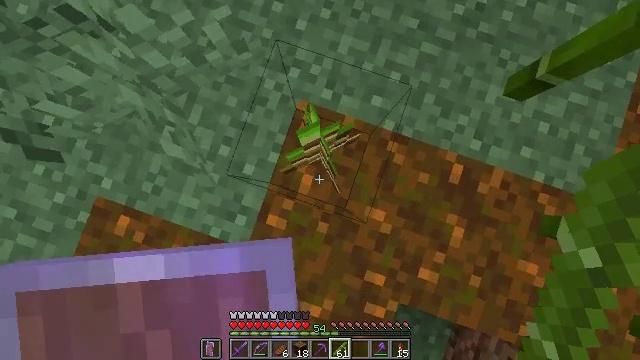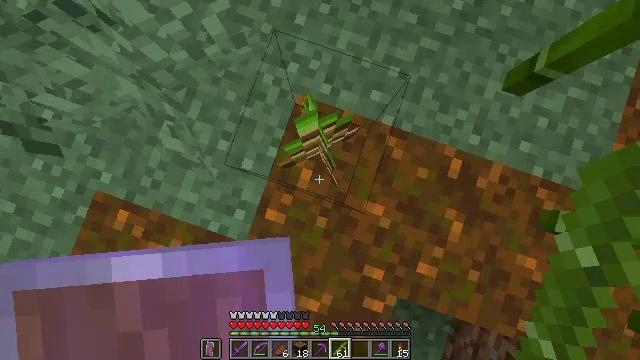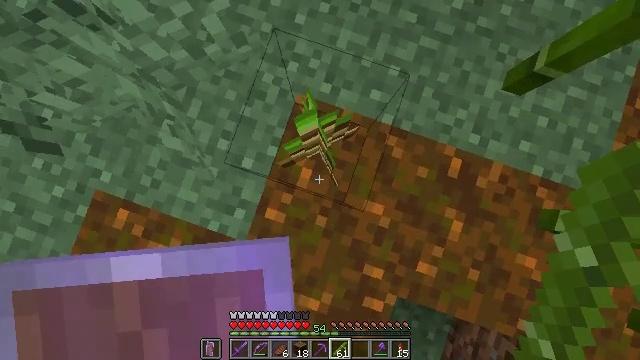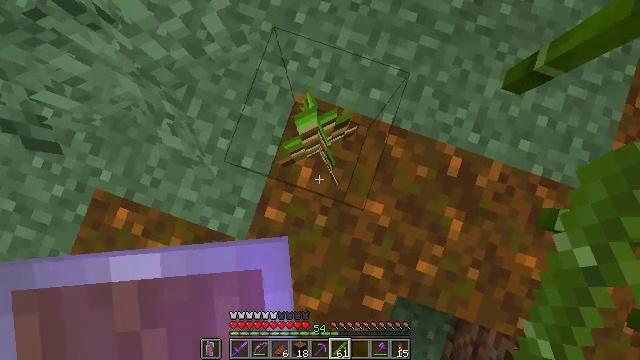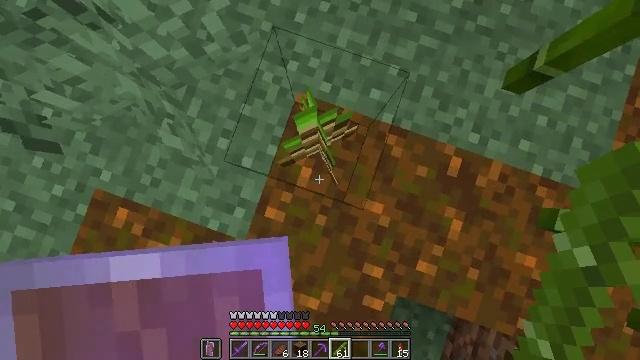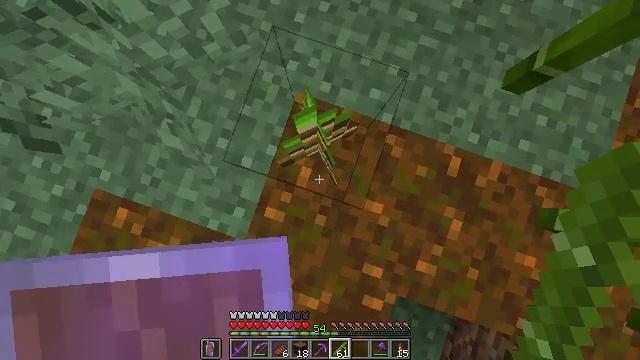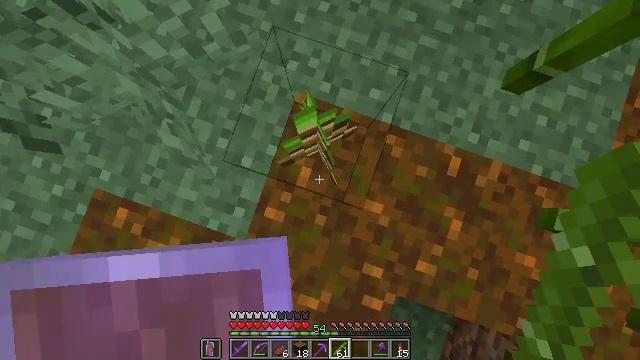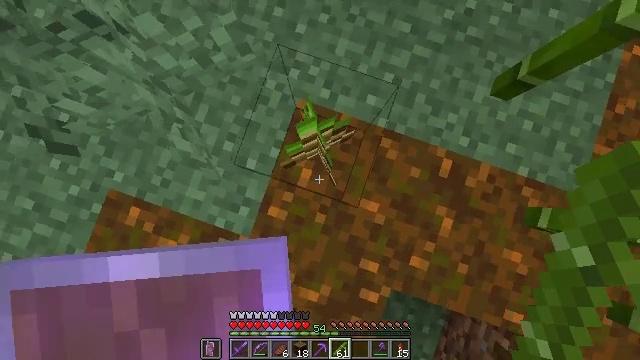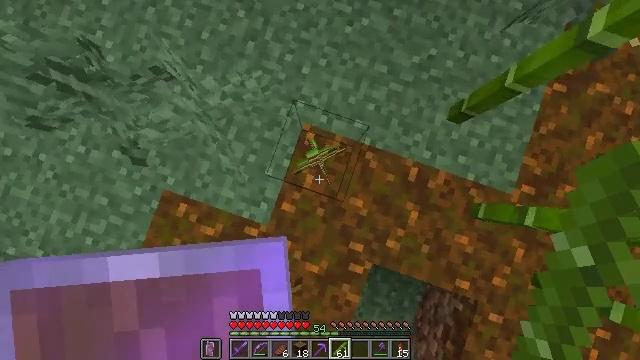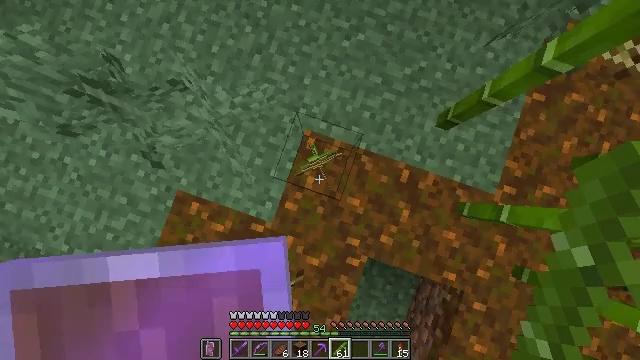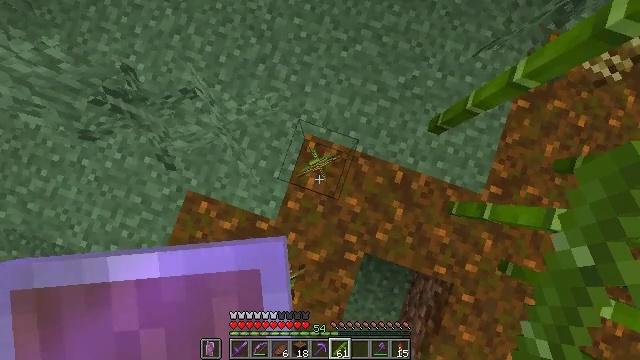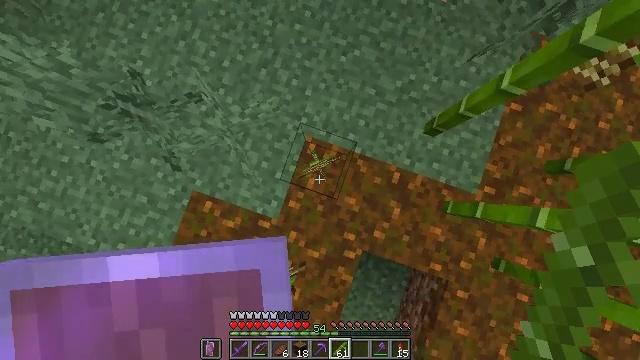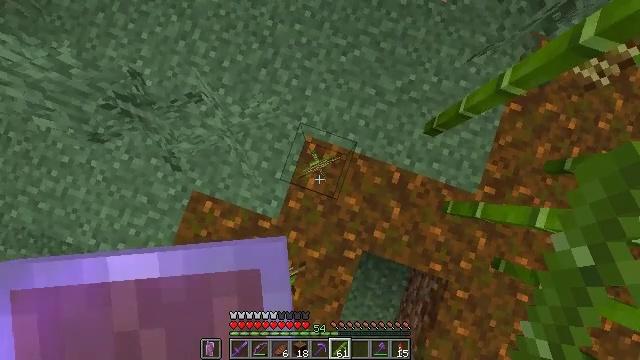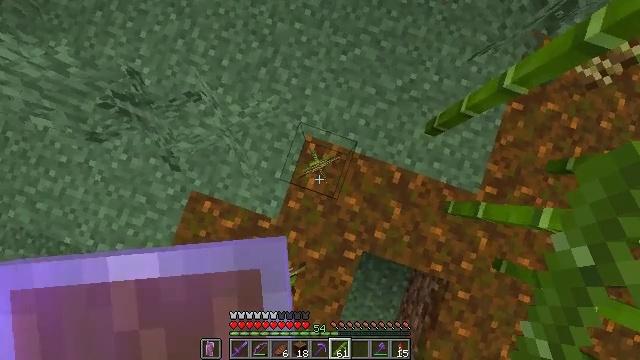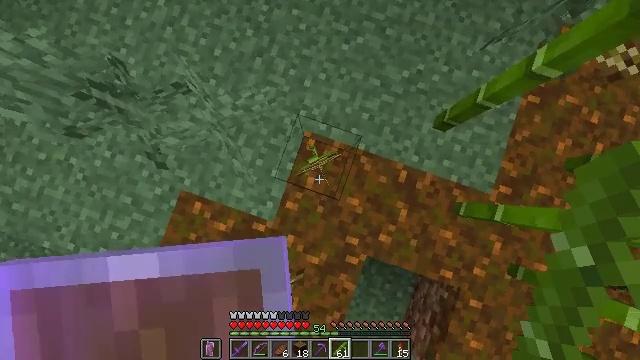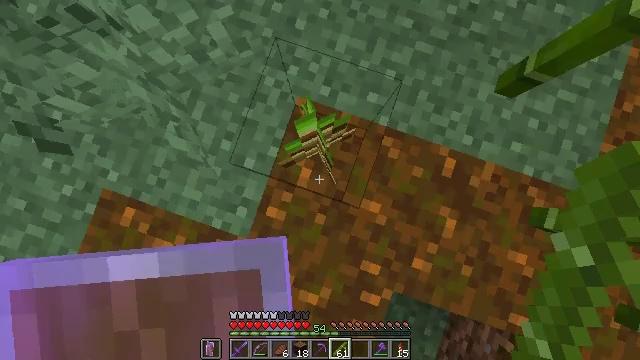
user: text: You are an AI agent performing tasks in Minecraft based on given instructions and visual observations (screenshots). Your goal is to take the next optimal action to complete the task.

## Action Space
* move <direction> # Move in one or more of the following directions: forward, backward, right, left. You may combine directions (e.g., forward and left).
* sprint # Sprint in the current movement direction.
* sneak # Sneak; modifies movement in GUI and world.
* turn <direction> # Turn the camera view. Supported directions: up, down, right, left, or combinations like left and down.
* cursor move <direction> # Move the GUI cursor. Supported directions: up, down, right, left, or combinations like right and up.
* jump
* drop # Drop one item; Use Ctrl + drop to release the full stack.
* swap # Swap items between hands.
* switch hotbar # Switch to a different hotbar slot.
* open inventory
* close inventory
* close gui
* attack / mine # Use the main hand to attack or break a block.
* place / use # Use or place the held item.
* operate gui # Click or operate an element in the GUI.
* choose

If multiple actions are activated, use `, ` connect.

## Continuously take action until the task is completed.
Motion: motion action
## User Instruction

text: Collect the bamboo sapling from the ground.
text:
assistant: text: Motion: no_op
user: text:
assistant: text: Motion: no_op
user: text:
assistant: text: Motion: no_op
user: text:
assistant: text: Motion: no_op
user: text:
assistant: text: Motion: no_op
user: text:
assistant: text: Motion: no_op
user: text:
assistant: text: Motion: jump
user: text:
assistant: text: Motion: jump
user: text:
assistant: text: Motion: jump
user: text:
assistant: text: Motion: jump
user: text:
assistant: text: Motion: jump
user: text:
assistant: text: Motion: no_op
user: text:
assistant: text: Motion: jump
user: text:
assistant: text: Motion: jump
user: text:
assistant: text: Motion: use / place, jump
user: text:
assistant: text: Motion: use / place, jump
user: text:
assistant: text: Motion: use / place, jump
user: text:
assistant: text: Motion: jump
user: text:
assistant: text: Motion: no_op
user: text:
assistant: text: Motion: no_op
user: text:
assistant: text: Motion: no_op
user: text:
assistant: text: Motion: no_op
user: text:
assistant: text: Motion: no_op
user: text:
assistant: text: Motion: no_op
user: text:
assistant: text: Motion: no_op
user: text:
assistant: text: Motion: no_op
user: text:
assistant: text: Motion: no_op
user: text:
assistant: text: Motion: no_op
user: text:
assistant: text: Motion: attack / mine
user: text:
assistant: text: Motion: attack / mine